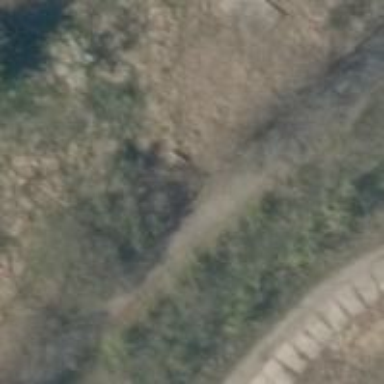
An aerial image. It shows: Path with concrete plates as its surface.